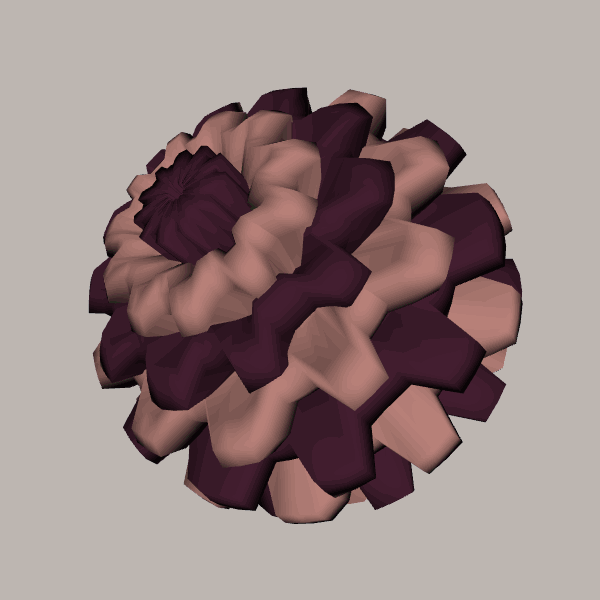
Background: light